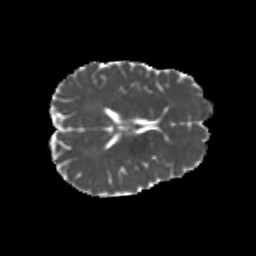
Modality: MD
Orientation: axial
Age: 26
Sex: male
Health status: healthy
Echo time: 0.074 s